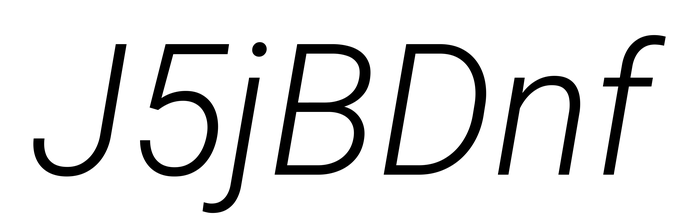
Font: Roboto-Italic_Light_Italic